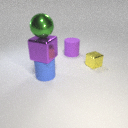
large blue rubber cylinder below large purple metal cube